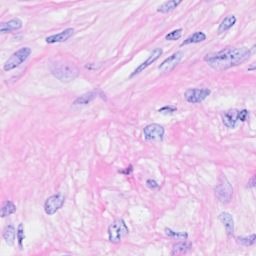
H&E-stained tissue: Breast